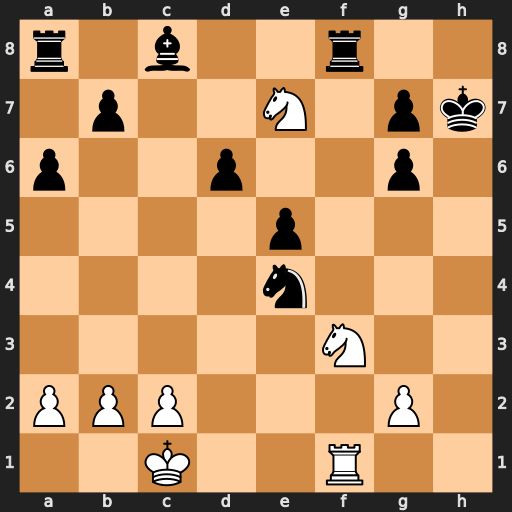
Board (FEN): r1b2r2/1p2N1pk/p2p2p1/4p3/4n3/5N2/PPP3P1/2K2R2
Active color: w
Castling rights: -
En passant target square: -
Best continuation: Rh1+ Bh3 Rxh3#